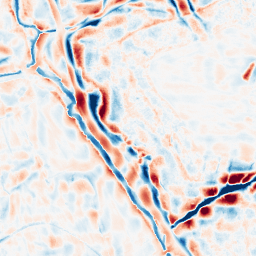
Category: wavelet
Decomposition family: wavelet_biorthogonal
Decomposition parameters: wavelet: bior4.4
level: 4
Upsampling method: bicubic
Upsampling parameters: scale: 2
Upsampling scale: 2